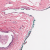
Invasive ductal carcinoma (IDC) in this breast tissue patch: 0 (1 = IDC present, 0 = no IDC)